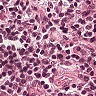
Metastatic tissue present: no